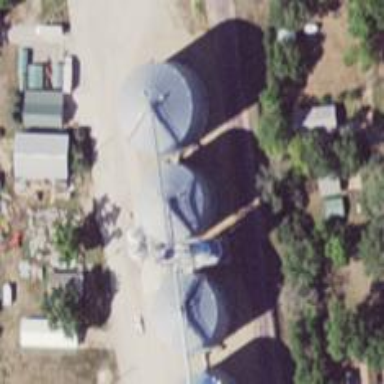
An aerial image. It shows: Silo.